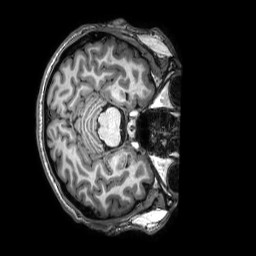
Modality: T1w
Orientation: axial
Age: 28
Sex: male
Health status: healthy
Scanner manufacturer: philips
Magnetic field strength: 3 T
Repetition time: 0.009 s
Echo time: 0.003996 s